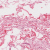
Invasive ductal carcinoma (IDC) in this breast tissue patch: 0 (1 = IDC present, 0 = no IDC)